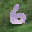
Label: 6